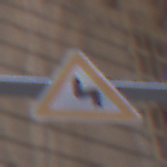
Verkehrszeichen: DoppelkurveZunaechstLinks
Umgebung: Outdoor, Urban
Tageszeit: MorningAfternoon
Wetter: PartlyCloudy
Licht: Natural
Jahreszeit: NotSpecified
Kontrast: MediumContrast